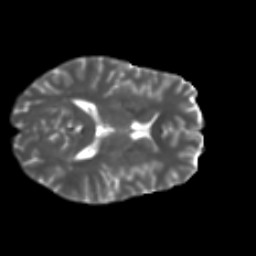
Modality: T2w
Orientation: axial
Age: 32
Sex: male
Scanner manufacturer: ge
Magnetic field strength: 3 T
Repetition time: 7.8 s
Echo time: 0.0607 s